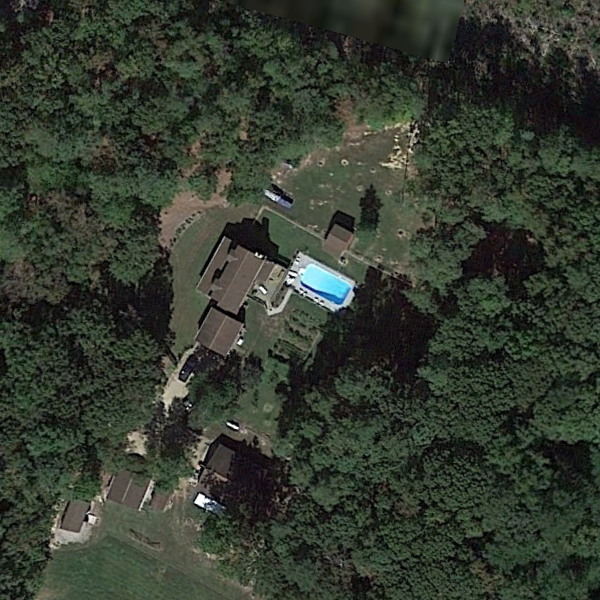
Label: SparseResidential